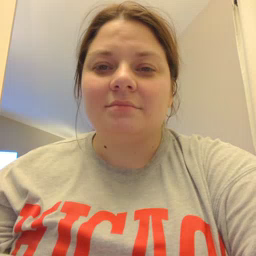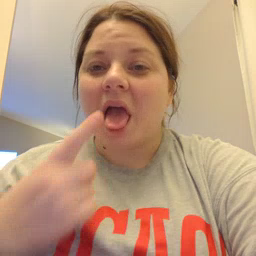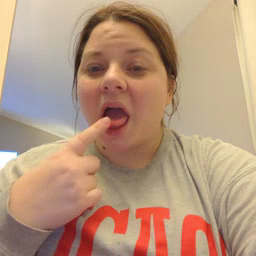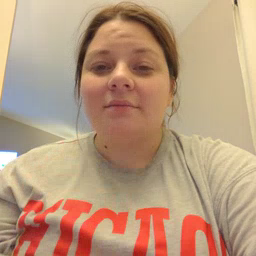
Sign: tongue